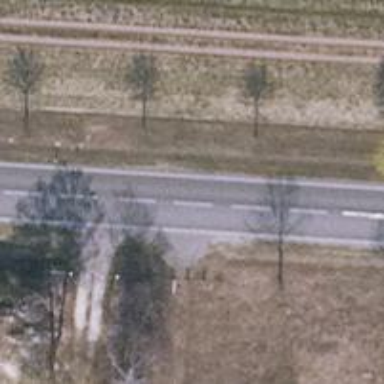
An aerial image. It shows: Asphalt road classified as primary highway.